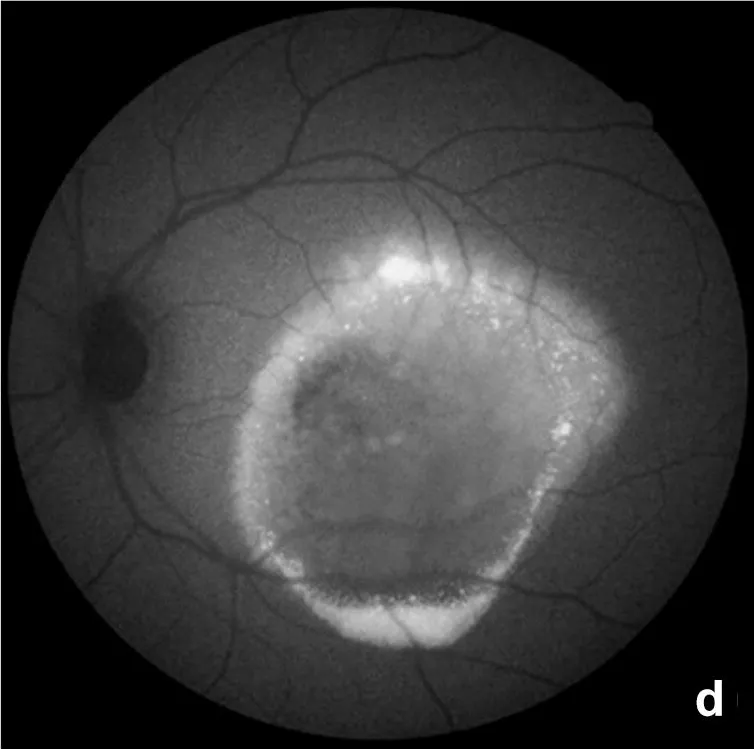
Fundus autofluorescence.
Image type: ophthalmic_imaging (autofluorescence)